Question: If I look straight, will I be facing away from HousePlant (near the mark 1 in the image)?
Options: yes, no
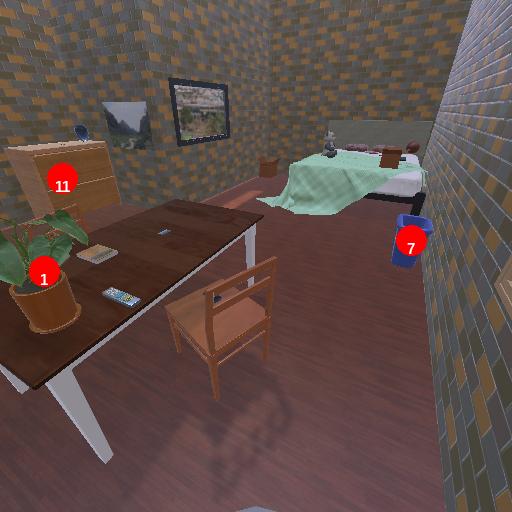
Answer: yes